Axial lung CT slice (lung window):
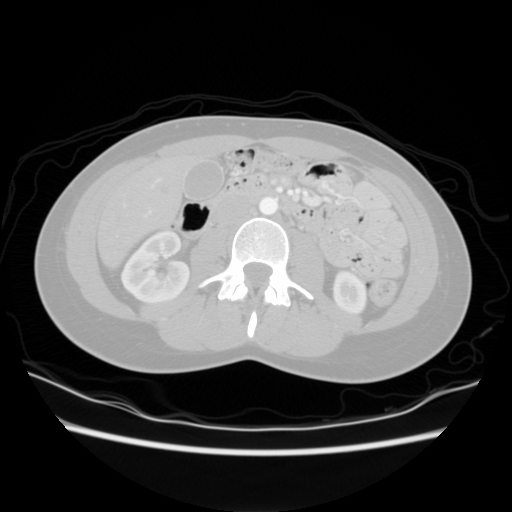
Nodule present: no